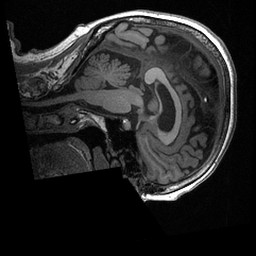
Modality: T1w
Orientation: sagittal
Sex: female
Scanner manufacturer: ge
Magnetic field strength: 3 T
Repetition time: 0.0064 s
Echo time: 0.00281 s